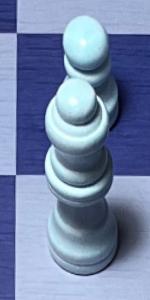
Label: Queen_White